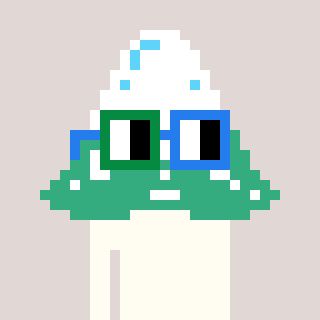
a pixel art character with square green and blue glasses, a snowy mountain-shaped head and a red-colored body on a warm background